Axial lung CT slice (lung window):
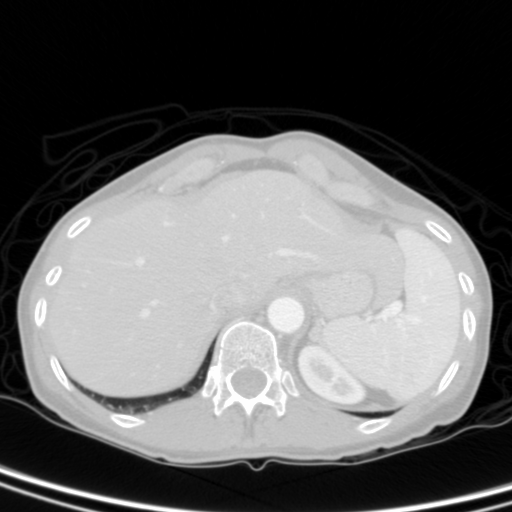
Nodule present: no